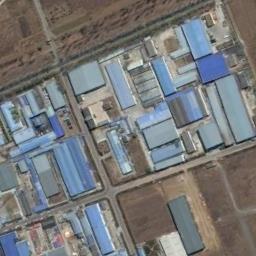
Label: industrial_area